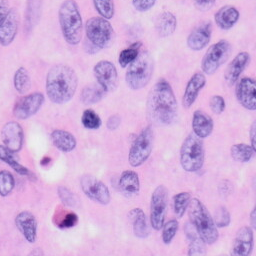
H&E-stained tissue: Skin